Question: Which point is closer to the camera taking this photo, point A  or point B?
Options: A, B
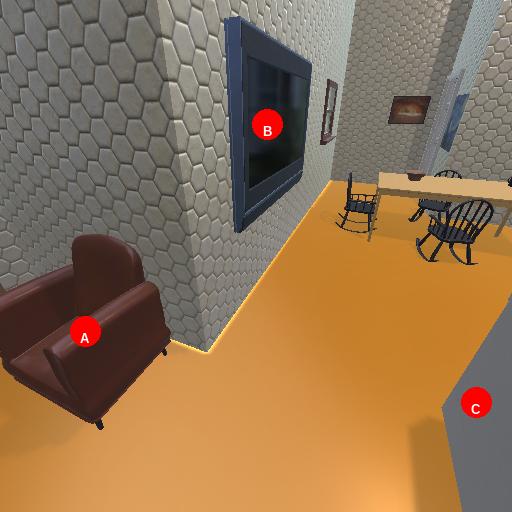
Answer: A